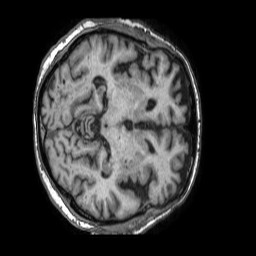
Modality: T1w
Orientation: axial
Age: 79
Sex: male
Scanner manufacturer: philips
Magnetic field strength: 1.5 T
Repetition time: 0.007126 s
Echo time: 0.003219 s